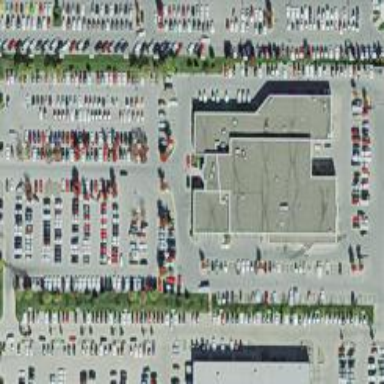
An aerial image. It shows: Car shop building.